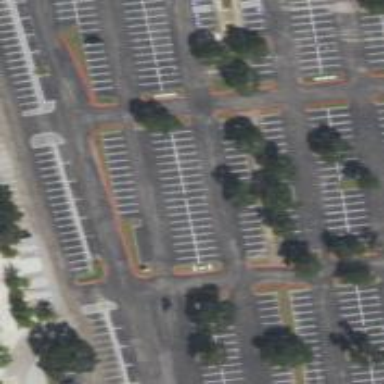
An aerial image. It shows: Parking area.